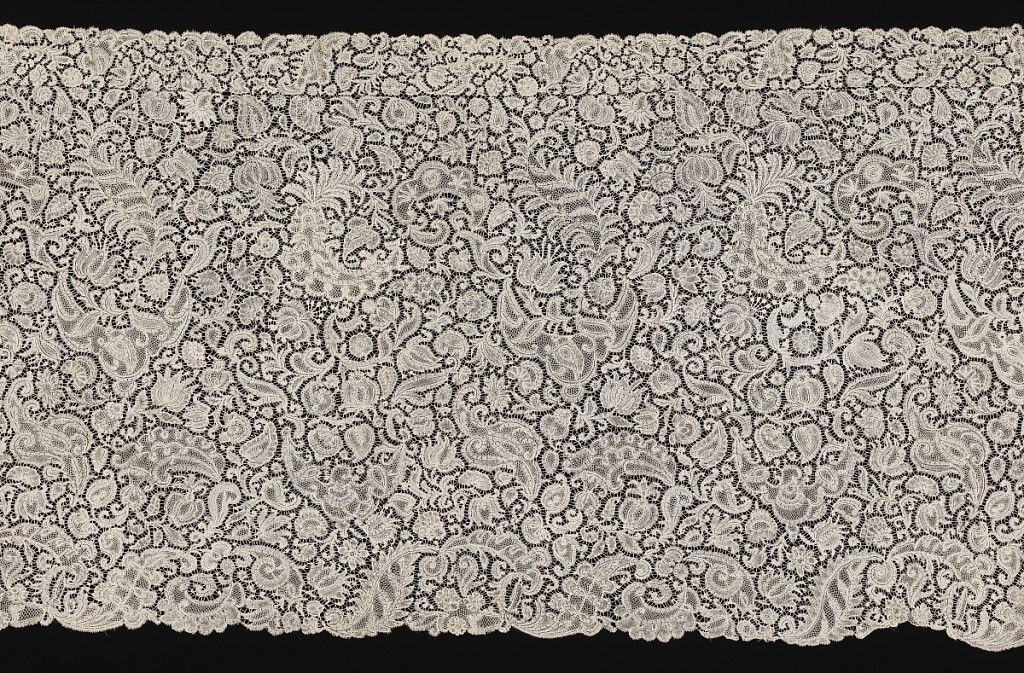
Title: Flounce
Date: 17th century
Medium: linen Technique: Brussels-style bobbin lace
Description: Flounce worked in an allover design of various types of leaves, terminating in small scrolls and many varieties of flowers.